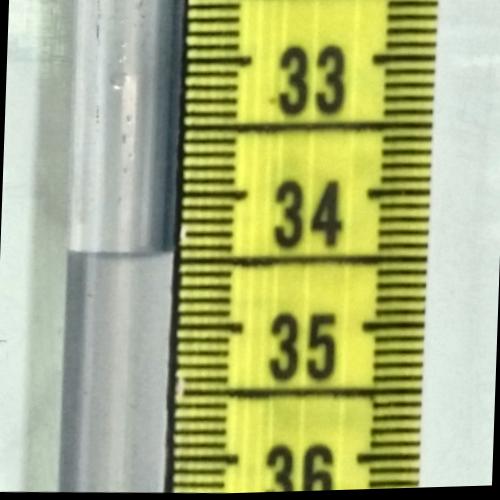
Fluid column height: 34.4 cm